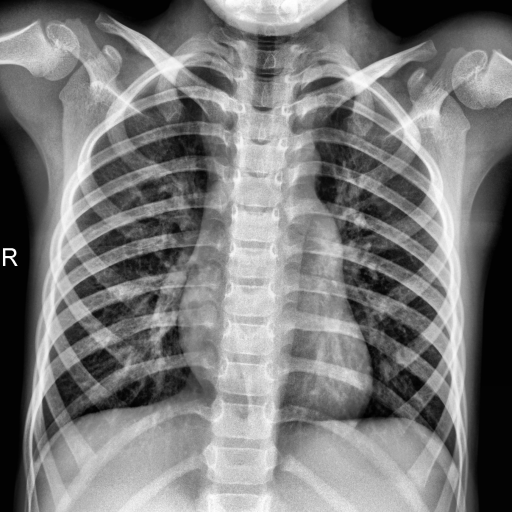
Finding: NORMAL